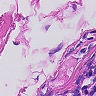
Metastatic tissue present: no